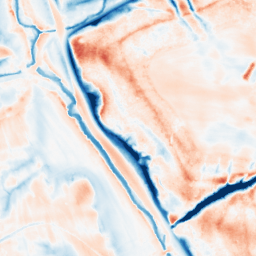
Category: multiscale
Decomposition family: dog_multiscale
Decomposition parameters: sigma_ratio: 2
n_scales: 4
base_sigma: 0.5
Upsampling method: regularized
Upsampling parameters: scale: 4
lambda_reg: 0.001
Upsampling scale: 4